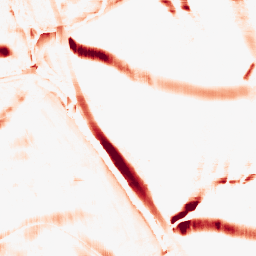
Category: morphological
Decomposition family: rolling_ball
Decomposition parameters: radius: 10
Upsampling method: lanczos
Upsampling parameters: scale: 2
Upsampling scale: 2